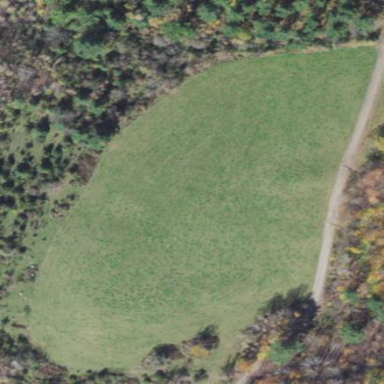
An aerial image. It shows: Farmland area used as pasture.